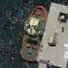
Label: civil